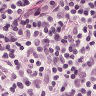
Metastatic tissue present: no